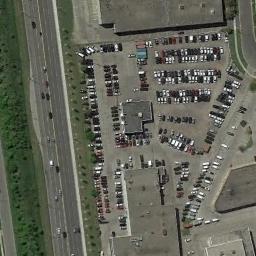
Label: parking_lot